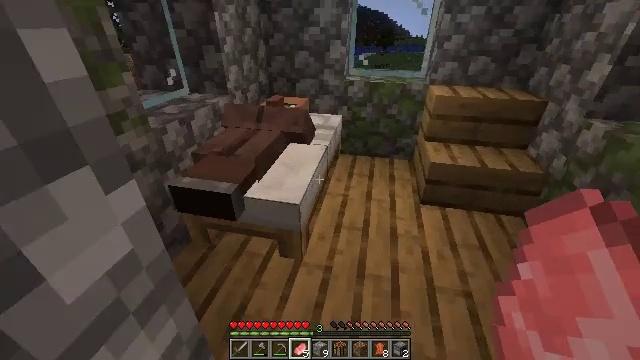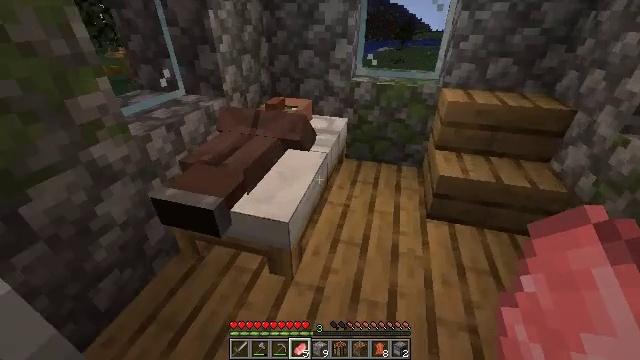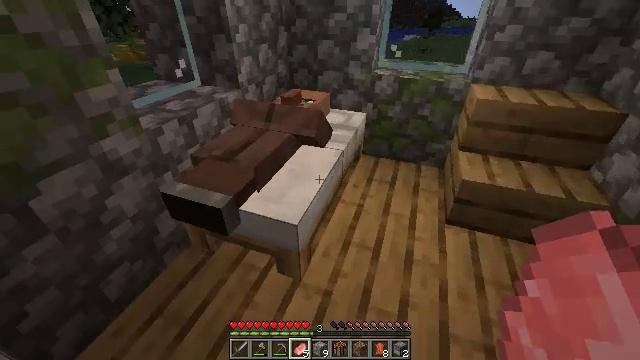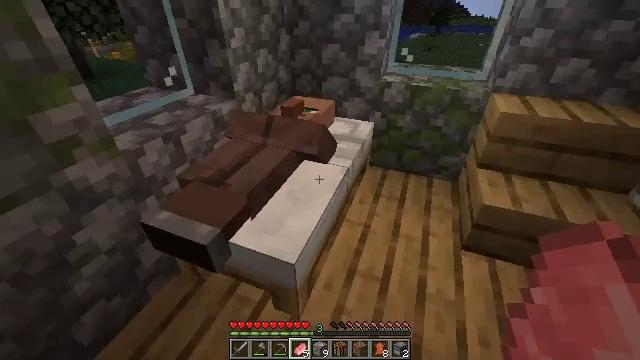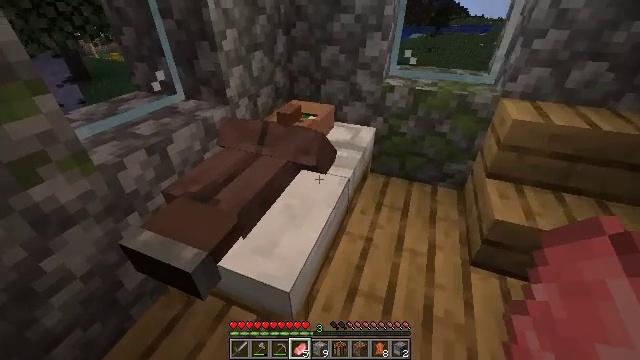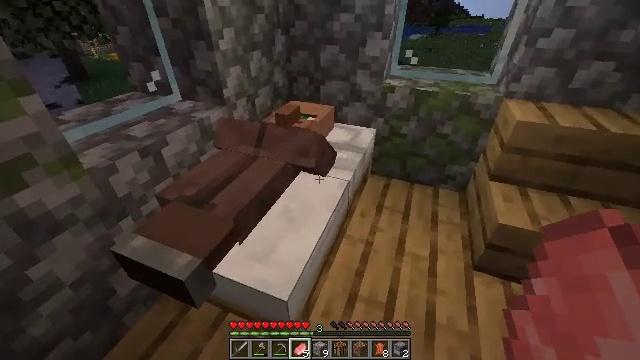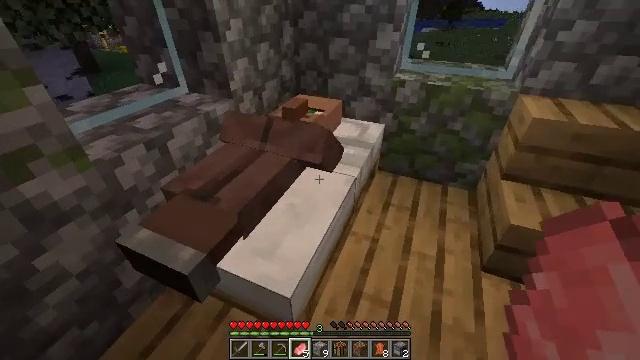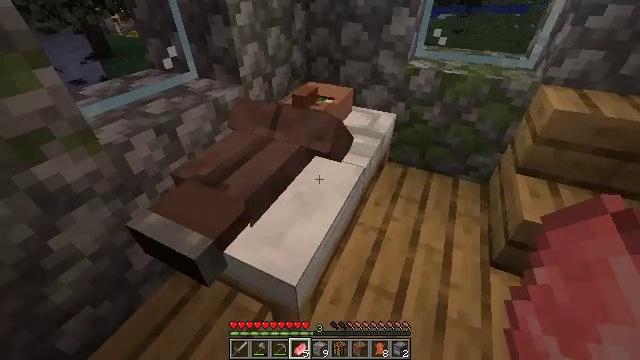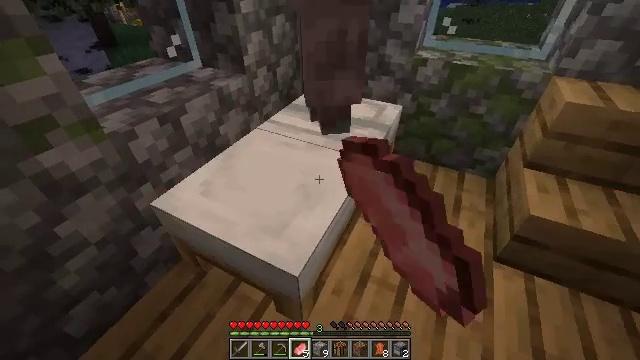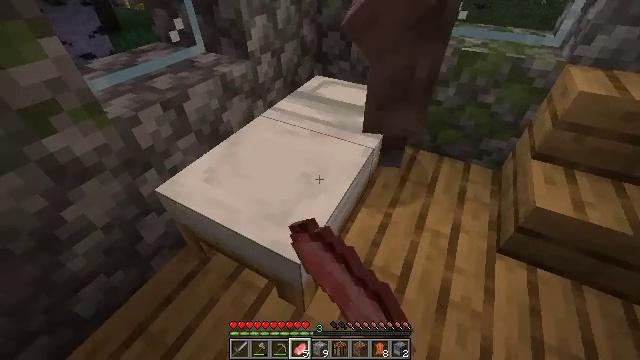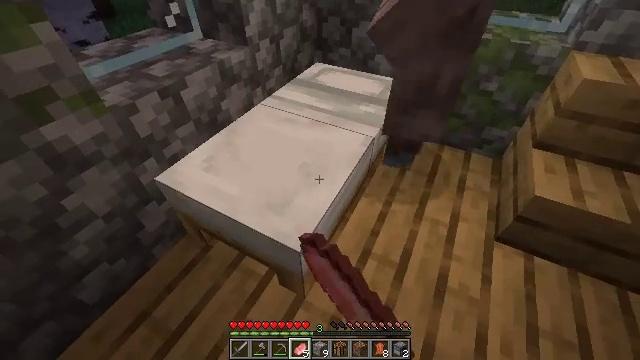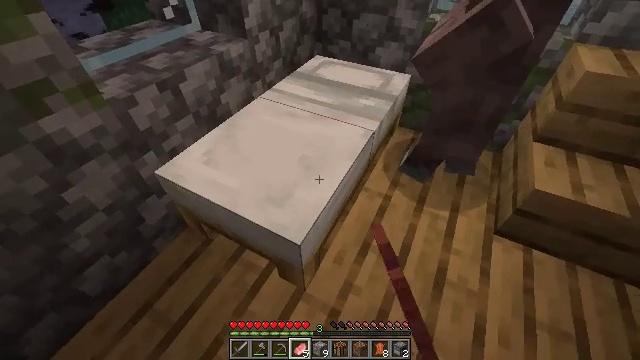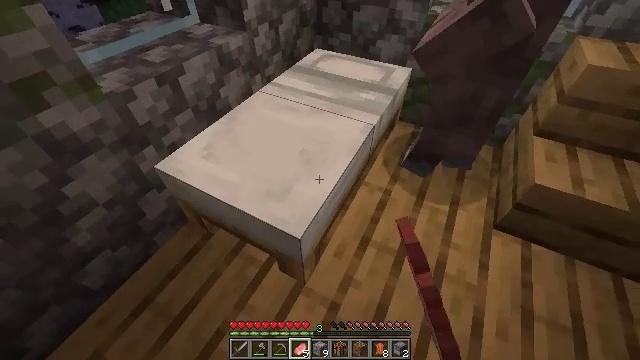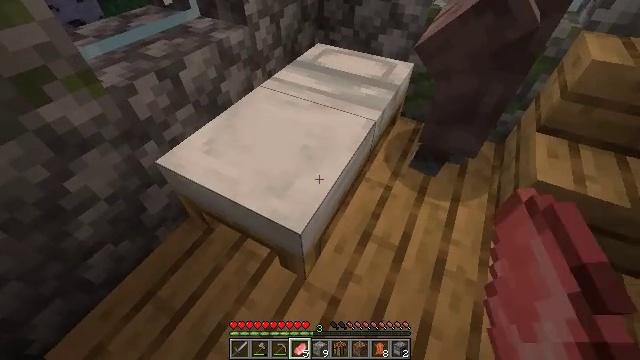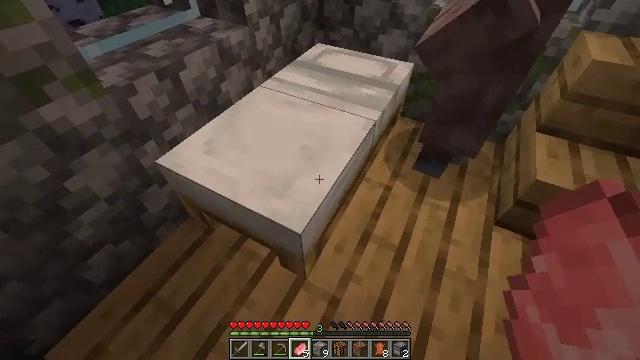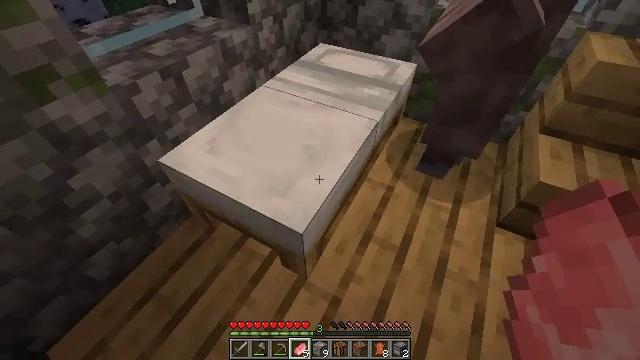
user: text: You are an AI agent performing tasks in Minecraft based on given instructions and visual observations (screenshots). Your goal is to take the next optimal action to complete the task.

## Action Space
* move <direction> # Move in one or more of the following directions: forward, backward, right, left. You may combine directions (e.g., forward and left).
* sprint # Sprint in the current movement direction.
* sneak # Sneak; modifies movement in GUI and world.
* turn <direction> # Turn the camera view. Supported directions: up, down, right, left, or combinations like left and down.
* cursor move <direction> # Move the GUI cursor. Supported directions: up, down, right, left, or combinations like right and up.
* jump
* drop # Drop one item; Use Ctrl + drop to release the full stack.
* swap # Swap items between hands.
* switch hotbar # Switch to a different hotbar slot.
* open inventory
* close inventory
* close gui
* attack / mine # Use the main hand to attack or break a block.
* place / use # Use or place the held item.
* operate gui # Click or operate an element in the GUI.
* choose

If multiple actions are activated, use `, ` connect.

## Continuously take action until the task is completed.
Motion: motion action
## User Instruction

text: Gather the blast furnace into your inventory.
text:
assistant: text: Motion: move forward and move right, turn left
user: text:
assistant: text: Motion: move forward, turn left and down, use / place
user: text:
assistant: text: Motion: move forward, turn left, use / place
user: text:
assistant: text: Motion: use / place
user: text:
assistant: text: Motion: no_op
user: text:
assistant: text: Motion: turn left and down
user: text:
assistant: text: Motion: turn left and down
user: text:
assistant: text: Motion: turn left and down
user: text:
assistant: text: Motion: turn left and down
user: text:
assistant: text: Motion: turn down
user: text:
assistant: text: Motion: turn down
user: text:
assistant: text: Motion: turn down
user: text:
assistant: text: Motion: no_op
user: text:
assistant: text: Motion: no_op
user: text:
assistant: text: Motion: use / place
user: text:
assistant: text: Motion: use / place
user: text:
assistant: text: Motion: use / place
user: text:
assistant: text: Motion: no_op
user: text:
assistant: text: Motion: no_op
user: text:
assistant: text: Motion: no_op
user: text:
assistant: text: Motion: no_op
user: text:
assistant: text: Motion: no_op
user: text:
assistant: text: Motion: no_op
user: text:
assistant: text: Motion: no_op
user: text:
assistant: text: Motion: no_op
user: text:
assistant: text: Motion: no_op
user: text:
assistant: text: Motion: no_op
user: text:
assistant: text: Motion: no_op
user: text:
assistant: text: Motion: no_op
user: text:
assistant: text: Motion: no_op